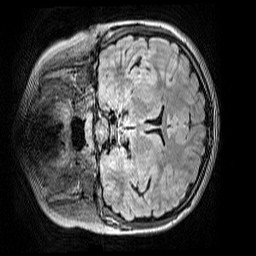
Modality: FLAIR
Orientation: coronal
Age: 9
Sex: female
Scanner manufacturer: siemens
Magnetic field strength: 3 T
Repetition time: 5 s
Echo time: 0.388 s